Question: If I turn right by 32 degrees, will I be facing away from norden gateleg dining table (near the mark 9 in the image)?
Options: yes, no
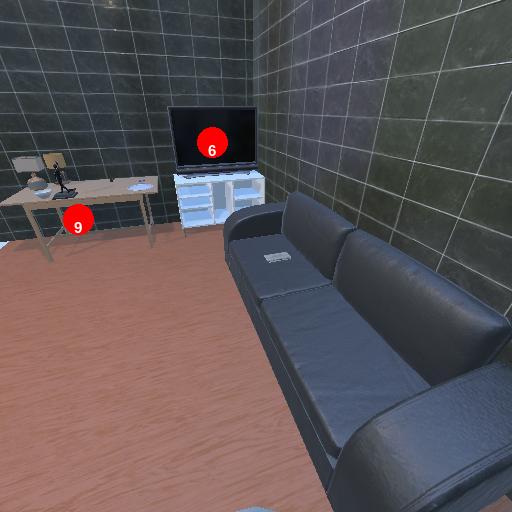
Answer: yes